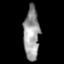
Tissue: skin
Cell type: Epithelial cells
Senescence score: 0.2803
Nuclear area (px): 816
Mean DAPI intensity: 152.798